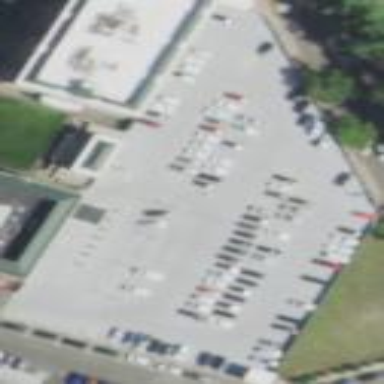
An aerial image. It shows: Multi-storey parking facility.